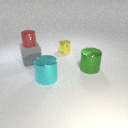
large green metal cylinder in front of large gray rubber cube